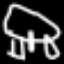
Label: frog